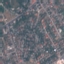
Land use / land cover: Residential